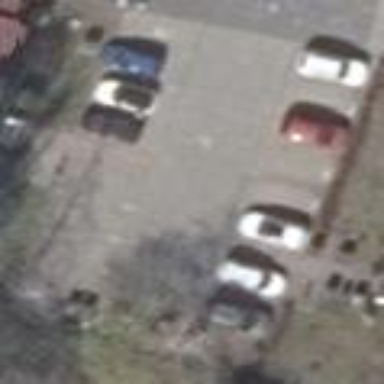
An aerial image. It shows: Parking area with surface.